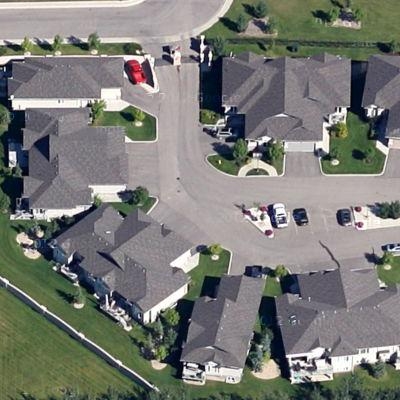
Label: fResident